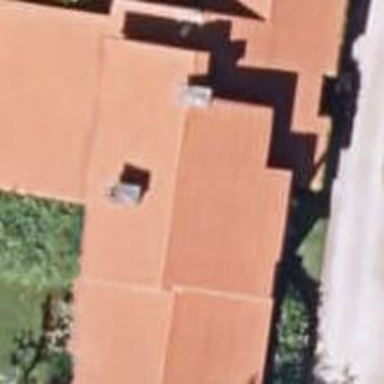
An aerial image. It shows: Simple and straightforward house.